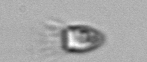
Label: Balanion